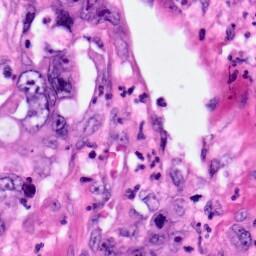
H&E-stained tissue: Pancreatic